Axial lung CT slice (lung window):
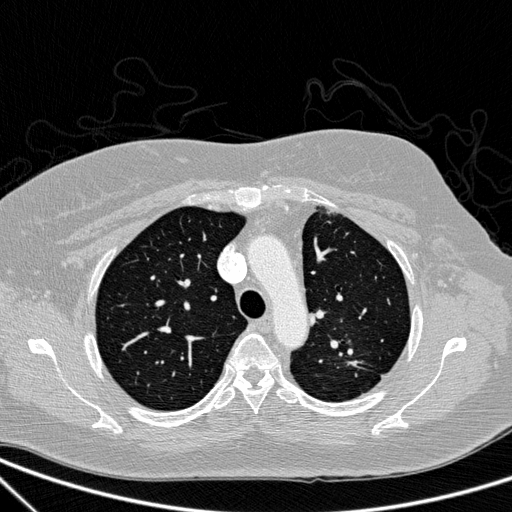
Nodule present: no